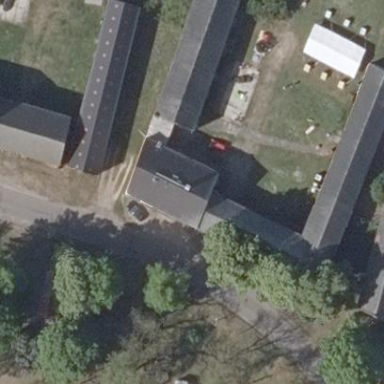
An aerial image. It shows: Residential building.